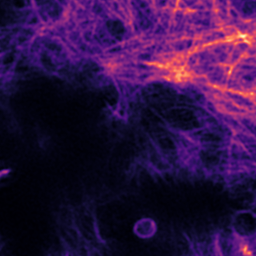
Label: Super-resolution F-actin image